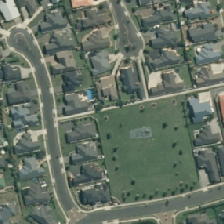
Land cover: urban_parkland